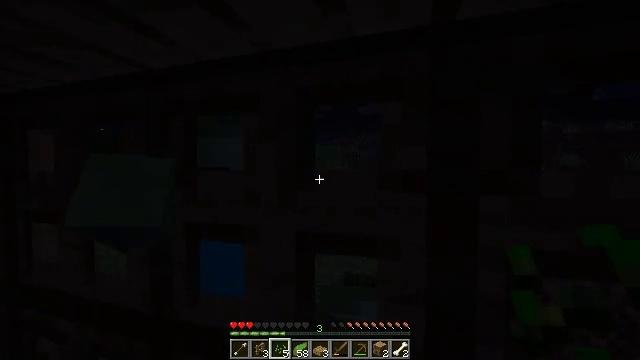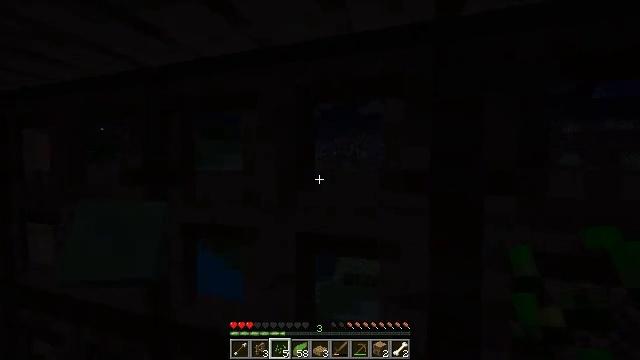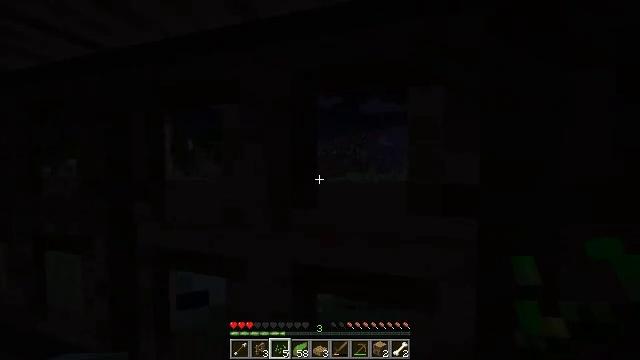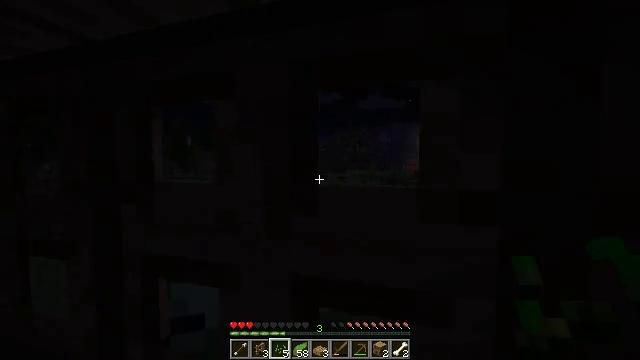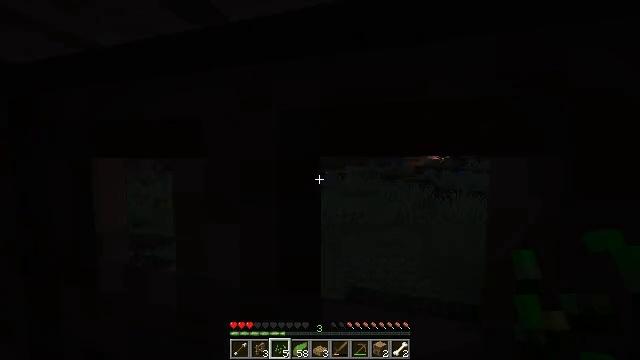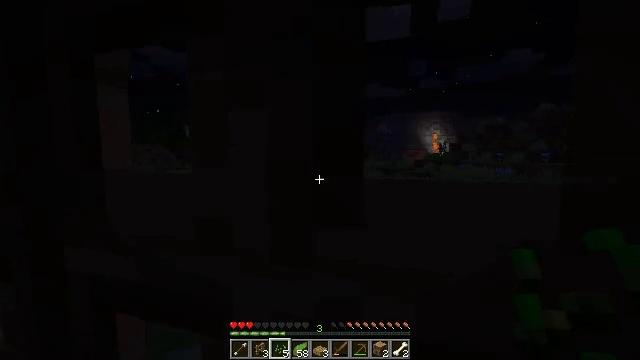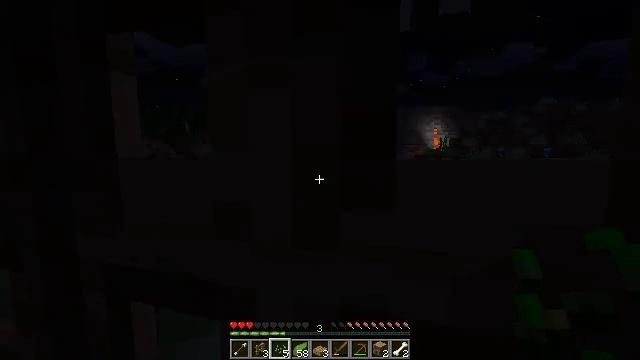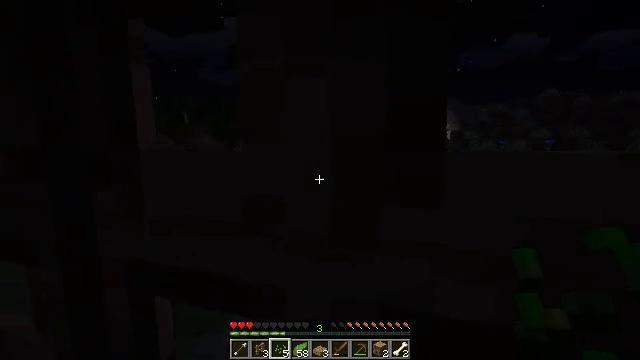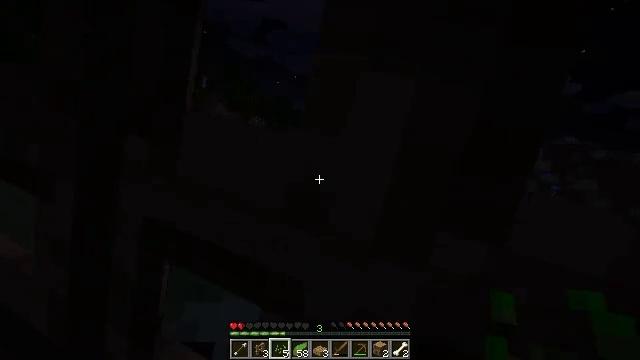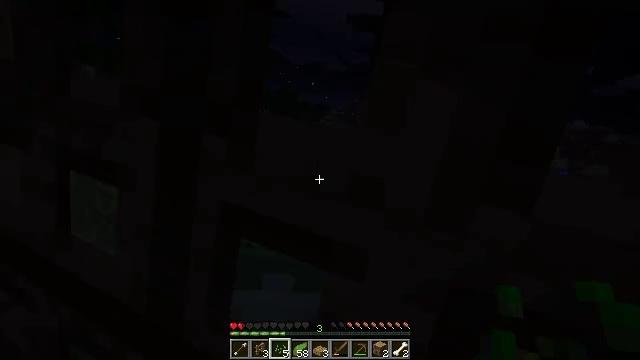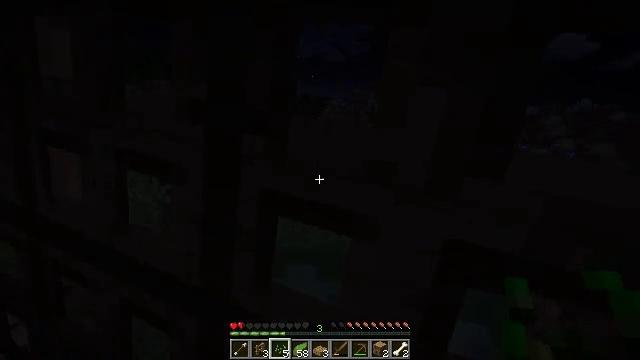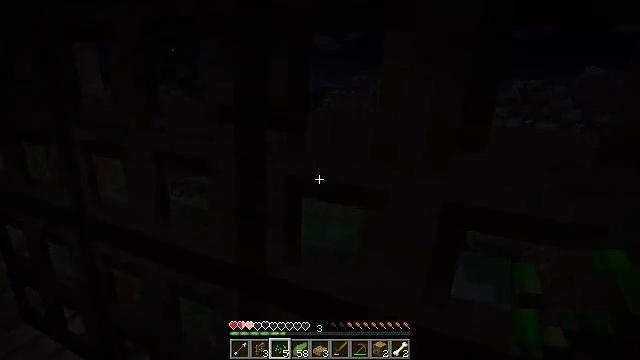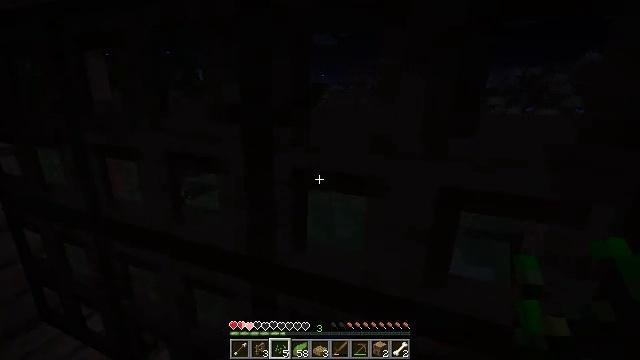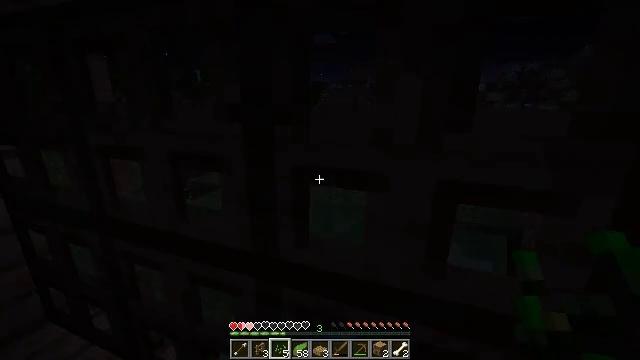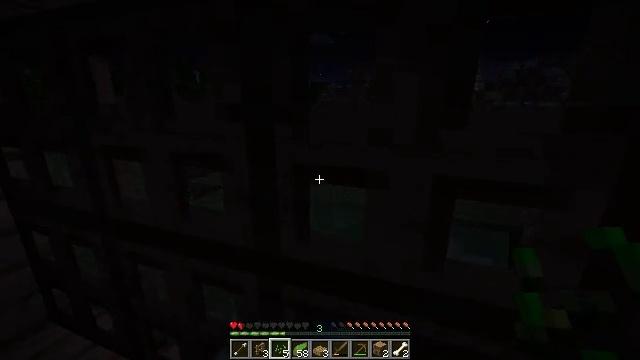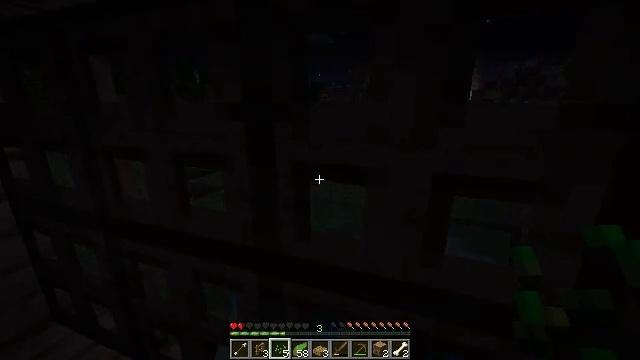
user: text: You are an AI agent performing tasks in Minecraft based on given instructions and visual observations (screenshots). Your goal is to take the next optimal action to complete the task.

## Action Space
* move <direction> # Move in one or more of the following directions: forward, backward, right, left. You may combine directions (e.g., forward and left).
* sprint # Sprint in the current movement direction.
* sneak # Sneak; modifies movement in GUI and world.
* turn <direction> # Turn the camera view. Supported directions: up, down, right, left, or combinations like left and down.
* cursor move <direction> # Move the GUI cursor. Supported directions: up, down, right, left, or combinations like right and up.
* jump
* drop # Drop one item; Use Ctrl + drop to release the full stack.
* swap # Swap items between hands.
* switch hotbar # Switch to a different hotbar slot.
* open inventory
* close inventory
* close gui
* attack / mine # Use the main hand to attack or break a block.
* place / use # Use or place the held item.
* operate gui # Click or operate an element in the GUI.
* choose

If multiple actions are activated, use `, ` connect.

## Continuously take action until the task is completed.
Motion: motion action
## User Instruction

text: Kill mobs.
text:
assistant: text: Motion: move forward
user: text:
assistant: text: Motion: move forward
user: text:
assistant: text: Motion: move forward, jump
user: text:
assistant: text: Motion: move forward, turn down, jump
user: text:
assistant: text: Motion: move forward, turn down, jump
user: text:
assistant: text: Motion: move forward, turn down, jump
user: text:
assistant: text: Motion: move forward, turn down, jump
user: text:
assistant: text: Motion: move forward, turn down
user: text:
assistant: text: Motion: turn down
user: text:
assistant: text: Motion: turn down
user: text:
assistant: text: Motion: turn left and down
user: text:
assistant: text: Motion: no_op
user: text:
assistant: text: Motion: no_op
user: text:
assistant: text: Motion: no_op
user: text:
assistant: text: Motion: no_op
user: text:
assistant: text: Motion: no_op
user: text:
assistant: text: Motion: no_op
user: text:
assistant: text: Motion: no_op
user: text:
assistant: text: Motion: no_op
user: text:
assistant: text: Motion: no_op
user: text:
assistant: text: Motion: no_op
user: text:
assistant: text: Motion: no_op
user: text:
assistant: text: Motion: turn down
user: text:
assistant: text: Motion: move back, turn down
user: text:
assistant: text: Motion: move back, turn down
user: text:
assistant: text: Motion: move back, turn left and down
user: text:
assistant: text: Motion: move back
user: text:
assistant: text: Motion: move back
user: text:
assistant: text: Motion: move back
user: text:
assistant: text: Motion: no_op